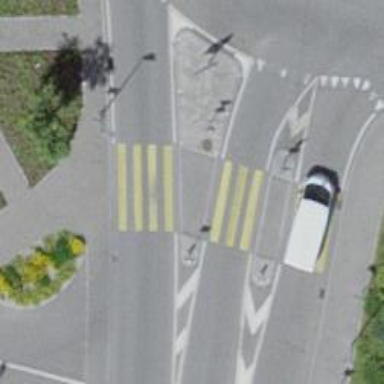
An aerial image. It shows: Kerb serving as barrier.